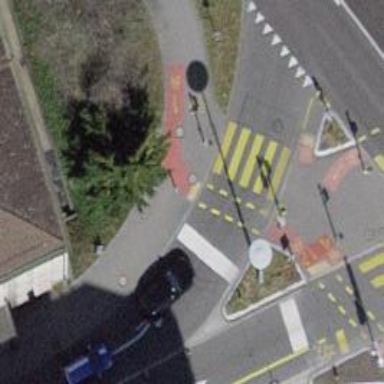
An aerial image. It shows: Road with traffic signals.